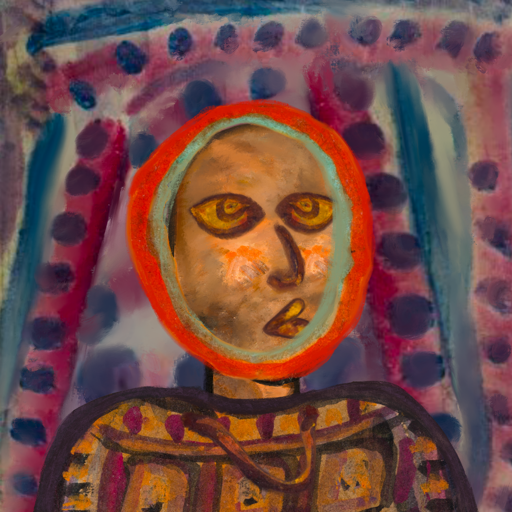
Background: HillGirl, Head And Neck Side: Gypsy_Queen, Face Side: Comrade, Bust: Doll, Hair Side: Sisters, Head Accessory: Blank, Second Necklace: Comrade, Necklace: Blank, Baby: Blank